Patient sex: F
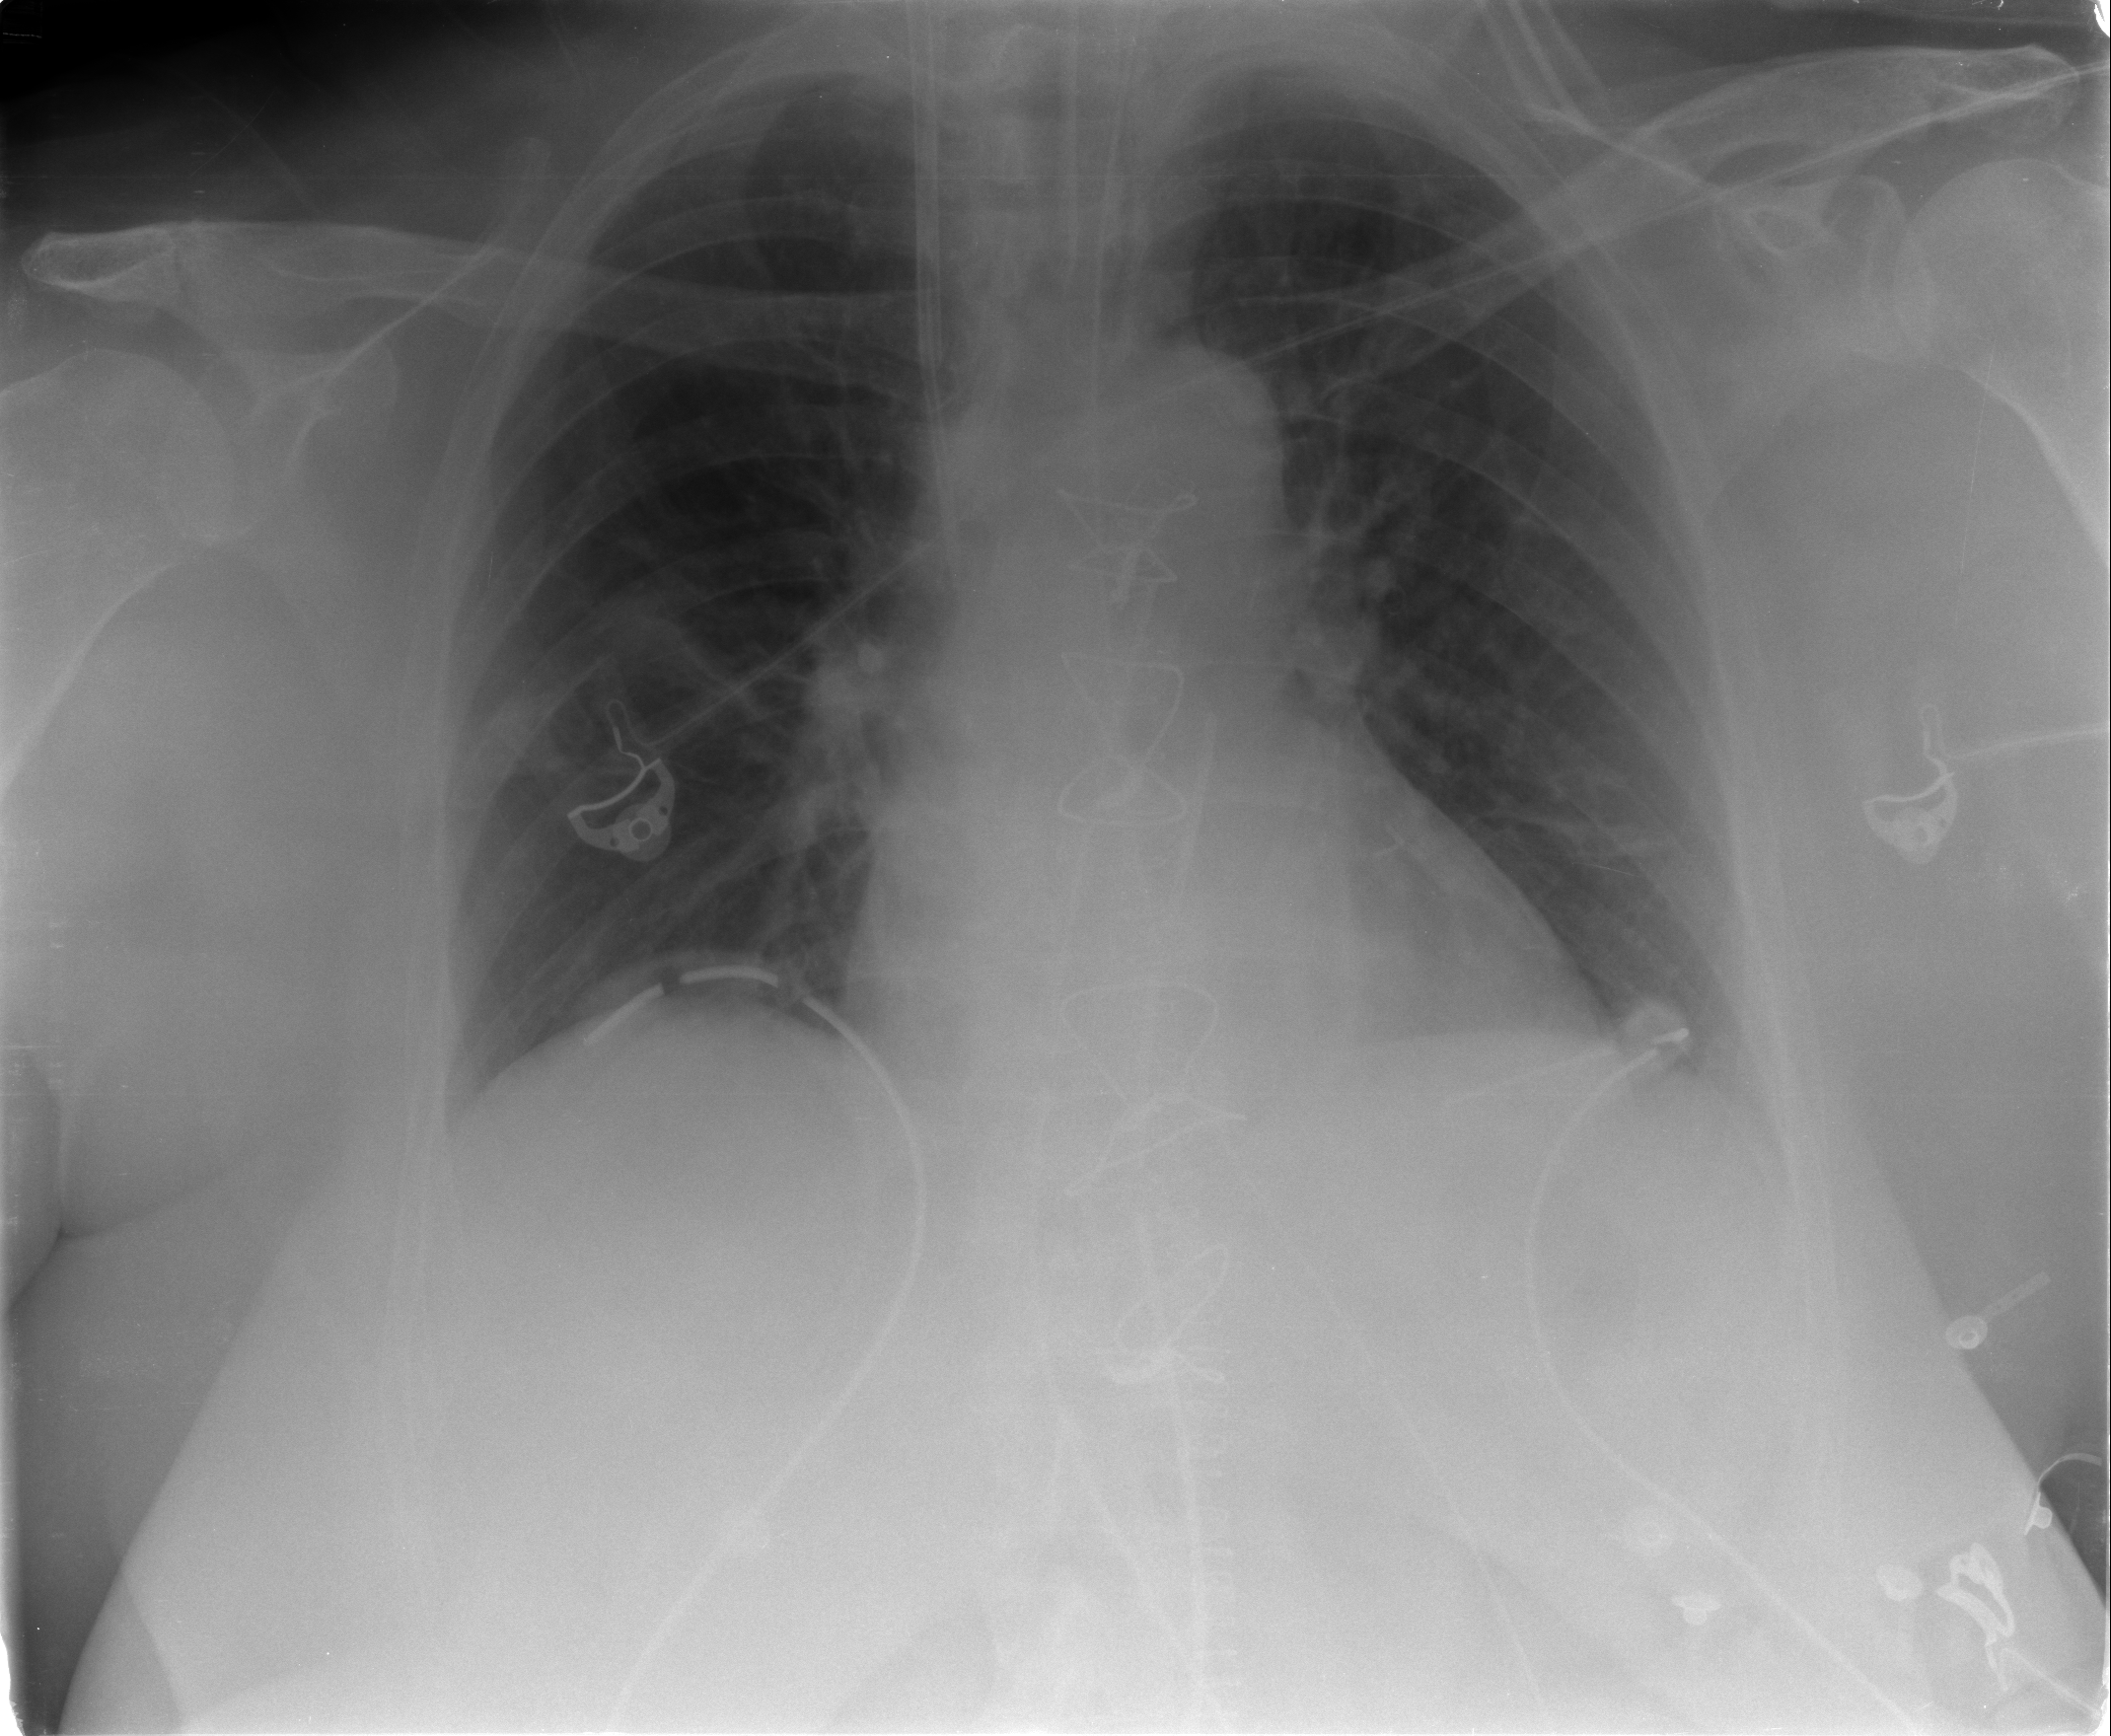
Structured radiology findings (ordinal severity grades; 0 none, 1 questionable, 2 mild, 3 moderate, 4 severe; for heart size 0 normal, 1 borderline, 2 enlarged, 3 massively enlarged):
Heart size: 0
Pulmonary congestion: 0
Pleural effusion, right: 0
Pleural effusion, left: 0
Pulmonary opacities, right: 0
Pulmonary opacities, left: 0
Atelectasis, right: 1
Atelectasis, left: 1